Question: hi I'm using Eclipse at the moment, and I'm not sure if there is a plug in for it or a better piece of software I can use. It seems fine for the Java side The problem I have is with XML editing, the line up of the characters is very inconsistent and when editing my layouts, I work with a graphic view open and a code view open, but the two are not linked, so if I double click on an element it switches from graphic view to code view in that pane. it would be awesome if I could link the two open panes?
Please see the screen shot for my desired outcome.
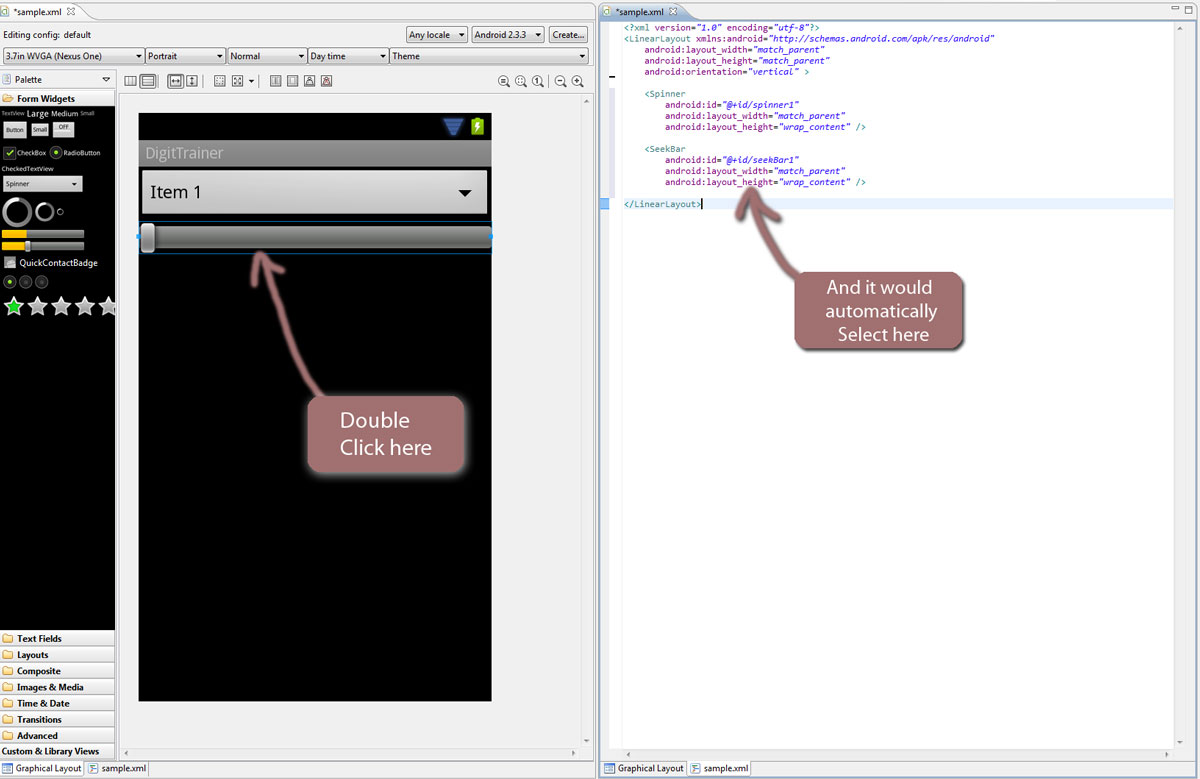
Answer: You can use <URL> for ui designing. Although it is a bit buggy, but at-least you dont need to edit raw xml files if you use this.